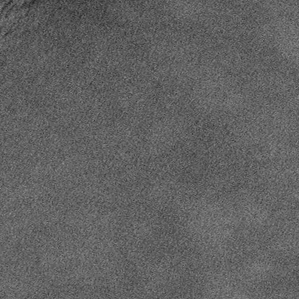
Label: frost